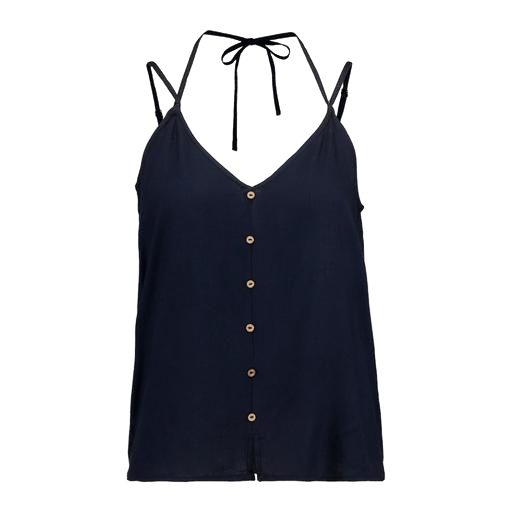
dark blue tank, blue way top navy, blue liv bleeker tank, white background